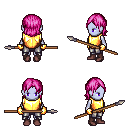
a pixel art fantasy rpg character, female body template, dark elf, purple skin, gold chest armor, metal pants, pink long bangs hairstyle, gold gloves, maroon shoes, spear, four views (front, back, left, right), 2x2 character sprite sheet, small pixel art, hard edges, no anti-aliasing